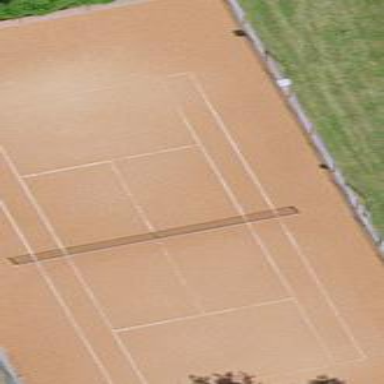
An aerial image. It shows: Tennis court on pitch.